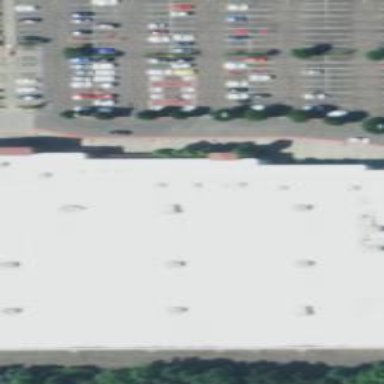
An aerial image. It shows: Department store building.